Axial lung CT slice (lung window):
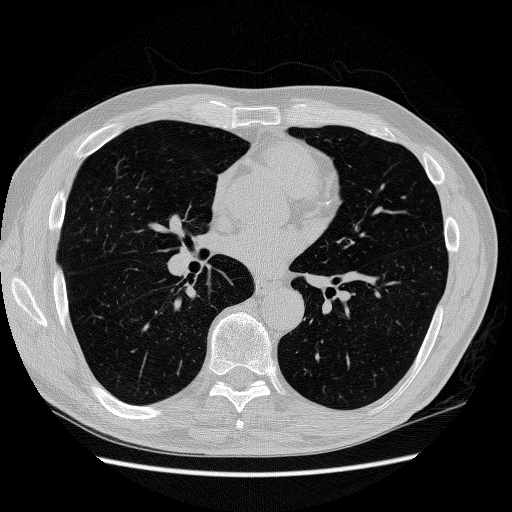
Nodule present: no